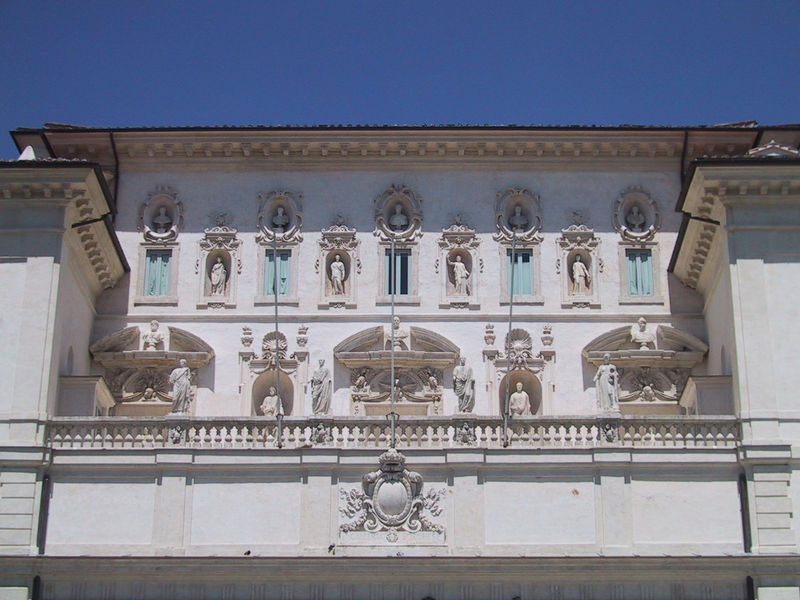
Titel: Rom, Villa Borghese
Standort: Rom, Villa Borghese (EU - I - Latium)
Schlagwörter: blau, himmel, nackt, weiß, fenster, marmor, dach, gebäude, haus, schloss, architektur, stein, vorhang, sonne, klassizismus, rokoko, rosa, balkon, fassade, giebel, figuren, geländer, foto, fotografie, bögen, schild, antike, balustrade, fries, wappen, skulpturen, plastiken, statuen, blauer himmel, götter, konsole, büsten, klassik, kranzgesims, nischen, nieschen, bauschmuck, rocaille, medaillons, skultur, skultpturen, medaiilons, bogren